Field crop: maize
Growth stage: 2
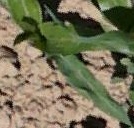
Species: maize